Field crop: maize
Growth stage: 2
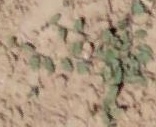
Species: convolvulus